Question: I'm experimenting with 'matplotlib' to draw figures in figures in figures. Since squares are the most straight-forward to draw, I started with those. In the end I want to write a generator for polygons with a certain width. In the given example, this would be a 4-corner polygon with straight angles and width 1.
My current code plots the following, which is as expected and almost as desired.

Note there is a line between '2,2' and '2,3' which I think can be removed if this is done with a correct algorithm instead of the current code.
A summary of the above is a square boxed in two boxes with an amplitude increasing with '1', assuming the the larger boxes are 'behind' the rest of the boxes.
The method of which I wrote the code producing the above is, well, not really a function. It's a darn ugly collection of points which happen to resemble hollow squares.
'''
import matplotlib.path as mpath
import matplotlib.patches as mpatches
import matplotlib.pyplot as plt
fig, ax = plt.subplots()
INNER_AMPLITUDE = 1.0
OUTER_AMPLITUDE = 3.0
Path_in = mpath.Path
path_in_data = [
(Path_in.MOVETO, (INNER_AMPLITUDE, -INNER_AMPLITUDE)),
(Path_in.LINETO, (-INNER_AMPLITUDE, -INNER_AMPLITUDE)),
(Path_in.LINETO, (-INNER_AMPLITUDE, INNER_AMPLITUDE)),
(Path_in.LINETO, (INNER_AMPLITUDE, INNER_AMPLITUDE)),
(Path_in.CLOSEPOLY, (INNER_AMPLITUDE, -INNER_AMPLITUDE)),
]
codes, verts = zip(*path_in_data)
path_in = mpath.Path(verts, codes)
patch_in = mpatches.PathPatch(path_in, facecolor='g', alpha=0.3)
ax.add_patch(patch_in)
x, y = zip(*path_in.vertices)
line, = ax.plot(x, y, 'go-')
Path_out = mpath.Path
path_out_data = [
(Path_out.MOVETO, (OUTER_AMPLITUDE, -OUTER_AMPLITUDE)),
(Path_out.LINETO, (-OUTER_AMPLITUDE, -OUTER_AMPLITUDE)),
(Path_out.LINETO, (-OUTER_AMPLITUDE, OUTER_AMPLITUDE)),
(Path_out.LINETO, (OUTER_AMPLITUDE, OUTER_AMPLITUDE)),
(Path_out.LINETO, (OUTER_AMPLITUDE, OUTER_AMPLITUDE-INNER_AMPLITUDE)),
(Path_out.LINETO, (-(OUTER_AMPLITUDE-INNER_AMPLITUDE), OUTER_AMPLITUDE-INNER_AMPLITUDE)),
(Path_out.LINETO, (-(OUTER_AMPLITUDE-INNER_AMPLITUDE), -(OUTER_AMPLITUDE-INNER_AMPLITUDE))),
(Path_out.LINETO, (OUTER_AMPLITUDE-INNER_AMPLITUDE, -(OUTER_AMPLITUDE-INNER_AMPLITUDE))),
(Path_out.LINETO, (OUTER_AMPLITUDE-INNER_AMPLITUDE, OUTER_AMPLITUDE-INNER_AMPLITUDE)),
(Path_out.LINETO, (OUTER_AMPLITUDE, OUTER_AMPLITUDE-INNER_AMPLITUDE)),
(Path_out.CLOSEPOLY, (OUTER_AMPLITUDE, OUTER_AMPLITUDE-INNER_AMPLITUDE)),
]
codes, verts = zip(*path_out_data)
path_out = mpath.Path(verts, codes)
patch_out = mpatches.PathPatch(path_out, facecolor='r', alpha=0.3)
ax.add_patch(patch_out)
plt.title('Square in a square in a square')
ax.grid()
ax.axis('equal')
plt.show()
'''
Do note I consider this off-topic for Code Review since I'm looking for extending my functionality, not just a re-write which is up to best-practices. I feel like I'm doing it completely the wrong way. First things first.
How should I draw polygons with a certain width using 'matplotlib', assuming the polygon will be surrounded on the outside with a band of the same form and at least the same width and completely filled on the inside?
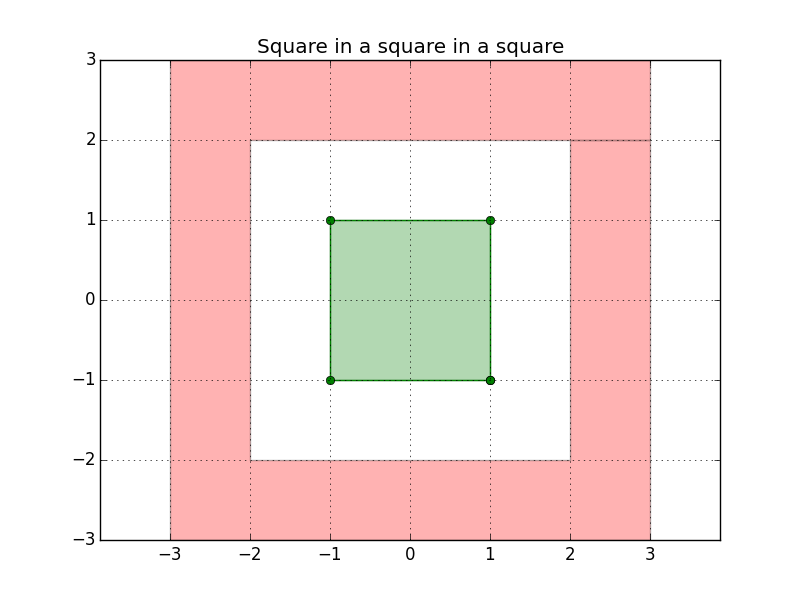
Answer: Handling polygons purely in matplotlib can be quite tedious. Luckily there is a very nice library for these kind of operations: <URL>.
For your purposes the 'parallel_offset' function is the way to go.
The bounds of the polygons which you're interested in, are defined by 'ring1', 'ring2' and 'ring3':
'''
import numpy as np
import matplotlib.pyplot as plt
import shapely.geometry as sg
from descartes.patch import PolygonPatch
# if I understood correctly you mainly need the difference d here
INNER_AMPLITUDE = 0.1
OUTER_AMPLITUDE = 0.2
d = OUTER_AMPLITUDE - INNER_AMPLITUDE
# fix seed, for reproducability
np.random.seed(11111)
# a function to produce a "random" polygon
def random_polygon():
nr_p = np.random.randint(7,15)
angle = np.sort(np.random.rand(nr_p)*2*np.pi)
dist = 0.3*np.random.rand(nr_p) + 0.5
return np.vstack((np.cos(angle)*dist, np.sin(angle)*dist)).T
# your input polygon
p = random_polygon()
# create a shapely ring object
ring1 = sg.LinearRing(p)
ring2 = ring1.parallel_offset(d, 'right', join_style=2, mitre_limit=10.)
ring3 = ring1.parallel_offset(2*d, 'right', join_style=2, mitre_limit=10.)
# revert the third ring. This is necessary to use it to procude a hole
ring3.coords = list(ring3.coords)[::-1]
# inner and outer polygon
inner_poly = sg.Polygon(ring1)
outer_poly = sg.Polygon(ring2, [ring3])
# create the figure
fig, ax = plt.subplots(1)
# convert them to matplotlib patches and add them to the axes
ax.add_patch(PolygonPatch(inner_poly, facecolor=(0,1,0,0.4),
edgecolor=(0,1,0,1), linewidth=3))
ax.add_patch(PolygonPatch(outer_poly, facecolor=(1,0,0,0.4),
edgecolor=(1,0,0,1), linewidth=3))
# cosmetics
ax.set_aspect(1)
plt.axis([-1.5, 1.5, -1.5, 1.5])
plt.grid()
plt.show()
'''
Result:
<URL>